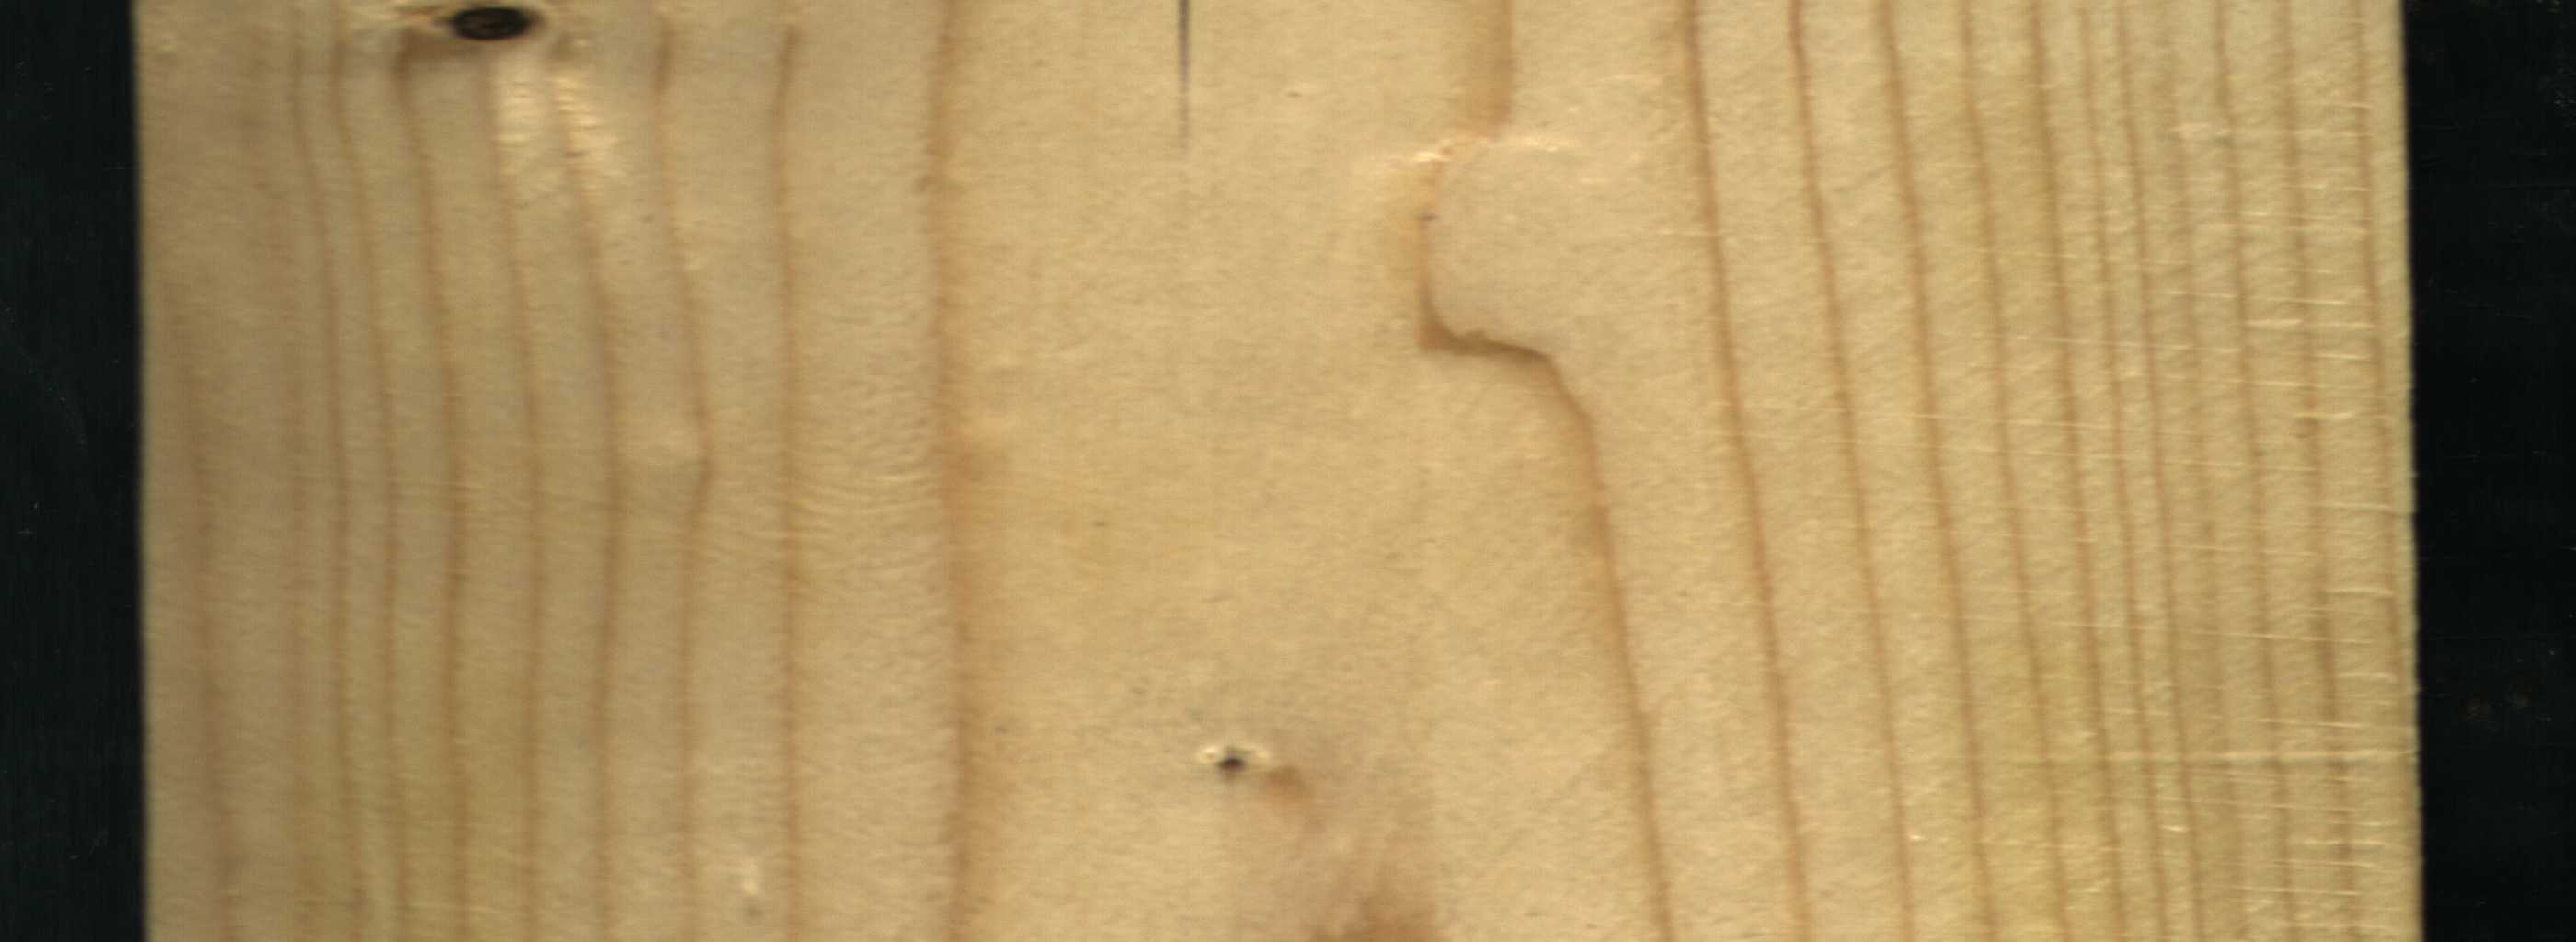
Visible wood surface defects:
Crack
Live_Knot